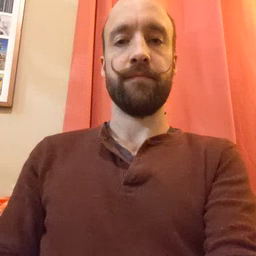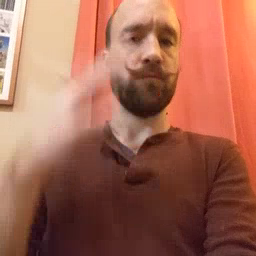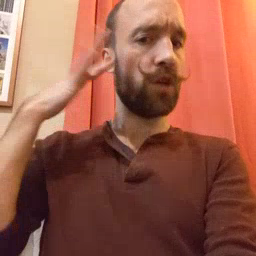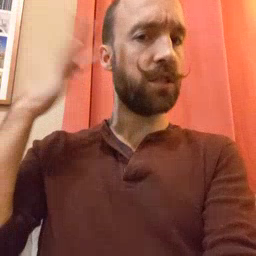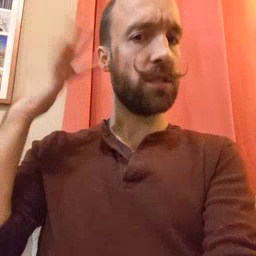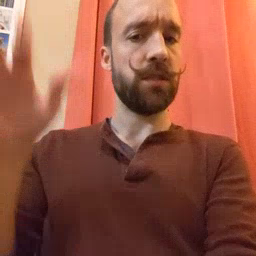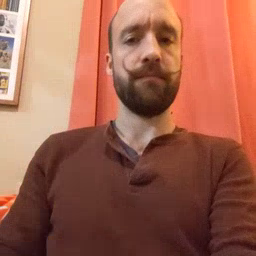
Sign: noisy